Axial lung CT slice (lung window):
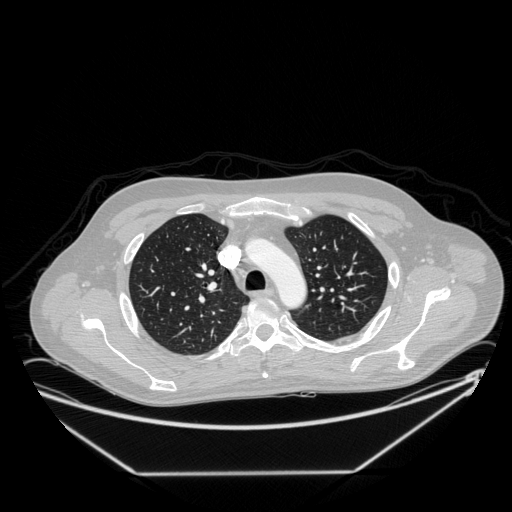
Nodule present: no